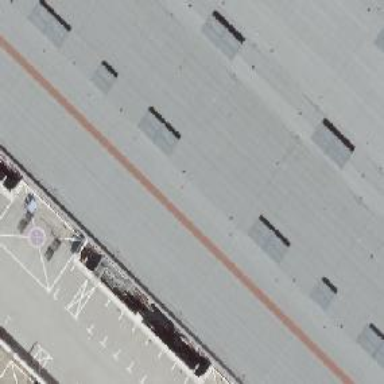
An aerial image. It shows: Section of the building dedicated to exhibitions - exhibition hall.